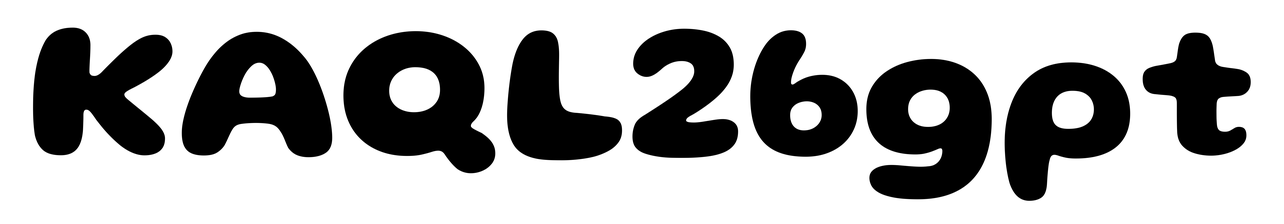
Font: Gluten_Bold